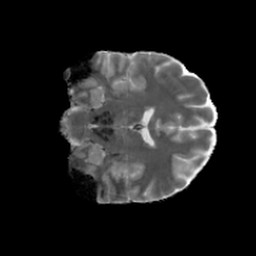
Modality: MD
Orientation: coronal
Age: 25
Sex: female
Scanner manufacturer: siemens
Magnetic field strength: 6.98 T
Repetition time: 7.776 s
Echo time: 0.076 s